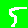
Digit: 5